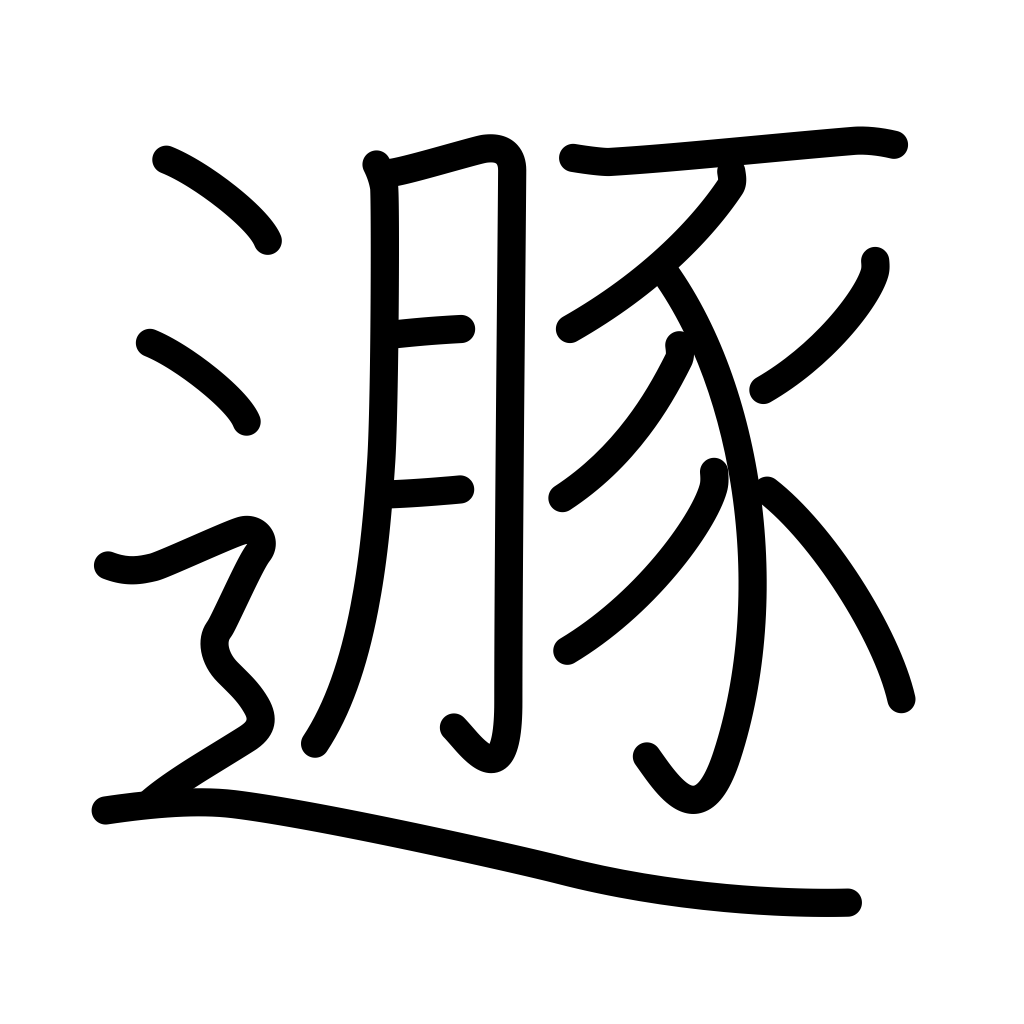
Meaning: deceive, hide, conceal, flee